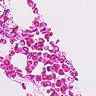
Metastatic tissue present: no